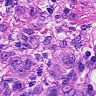
Metastatic tissue present: yes